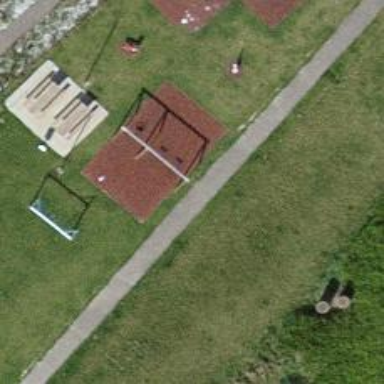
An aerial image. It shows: Playground with swings.